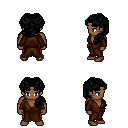
a pixel art fantasy rpg character, male body template, human, dark skin, brown robe, red pants, black princess hairstyle, brown shoes, four views (front, back, left, right), 2x2 character sprite sheet, small pixel art, hard edges, no anti-aliasing